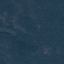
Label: Forest